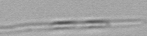
Label: Pseudo-nitzschia